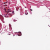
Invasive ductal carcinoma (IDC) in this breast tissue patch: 0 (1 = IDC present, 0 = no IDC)